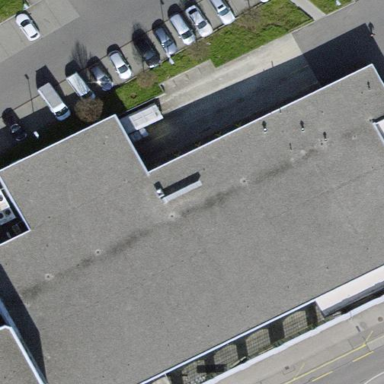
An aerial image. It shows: Supermarket housed in building with flat roof.